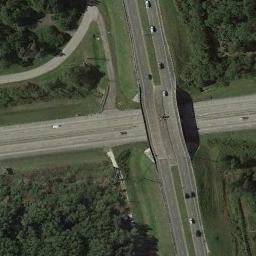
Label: overpass